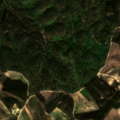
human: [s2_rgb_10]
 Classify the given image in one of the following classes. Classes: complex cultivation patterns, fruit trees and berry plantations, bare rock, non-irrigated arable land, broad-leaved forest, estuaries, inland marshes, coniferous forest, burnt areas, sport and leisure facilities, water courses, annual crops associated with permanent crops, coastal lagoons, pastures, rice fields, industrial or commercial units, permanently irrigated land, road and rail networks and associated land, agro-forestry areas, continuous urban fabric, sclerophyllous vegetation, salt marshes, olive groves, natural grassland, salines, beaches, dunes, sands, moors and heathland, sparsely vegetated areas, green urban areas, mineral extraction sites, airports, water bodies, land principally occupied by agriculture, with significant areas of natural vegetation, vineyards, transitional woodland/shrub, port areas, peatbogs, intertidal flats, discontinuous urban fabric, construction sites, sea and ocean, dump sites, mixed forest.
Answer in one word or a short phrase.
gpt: vineyards, broad-leaved forest, mixed forest, transitional woodland/shrub